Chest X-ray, PA view. Patient: 53 years old, sex M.
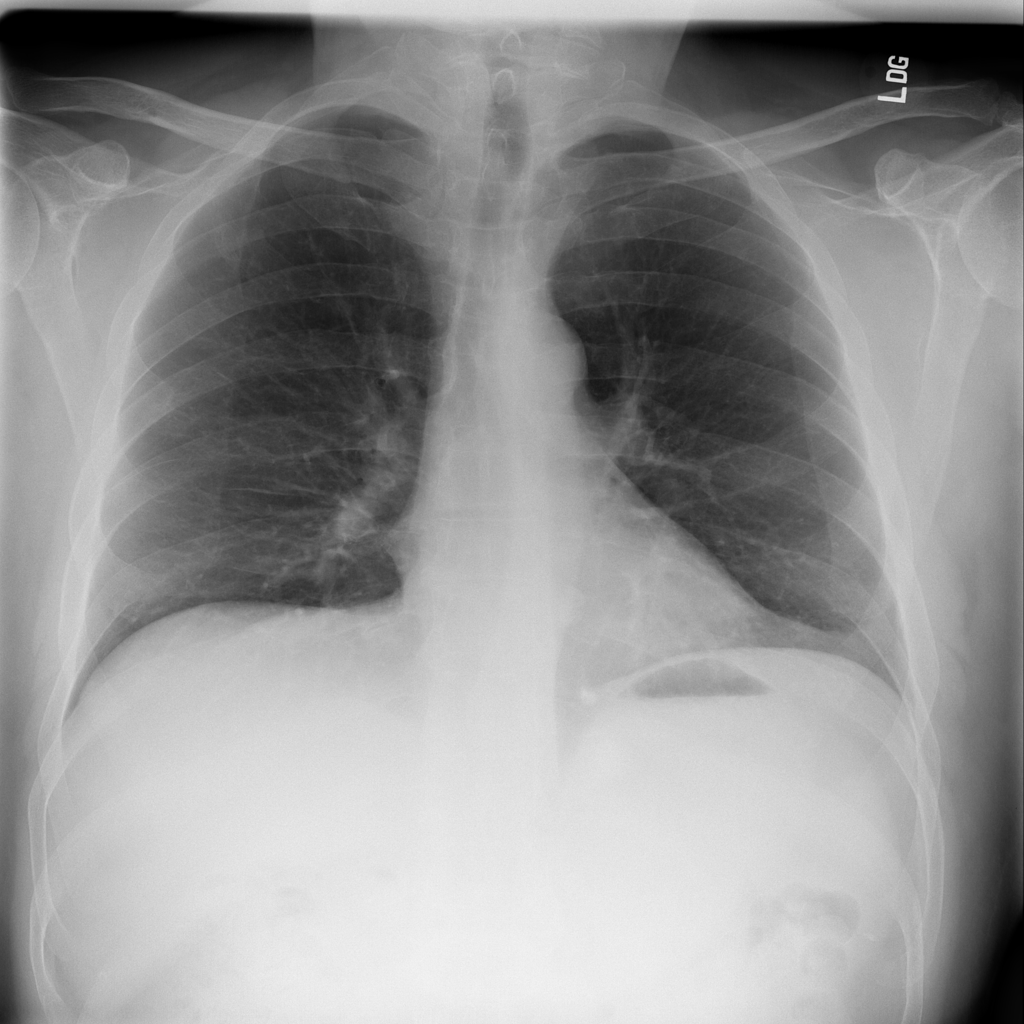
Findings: No Finding